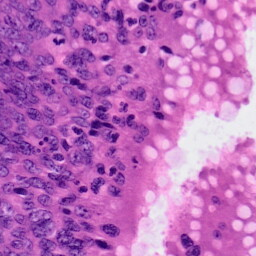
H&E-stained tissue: Colon